Question: I would like to be able to drag a directory into my browser and have it populate a file browser section to the right of the browser window with all the files and sub-directory's and their content in the file browser section.
The file browser would look something like this :
Any suggestions quick and easy libraries or code snippets to get started with would be great!
Thanks in advance for any help!
Cheers all!
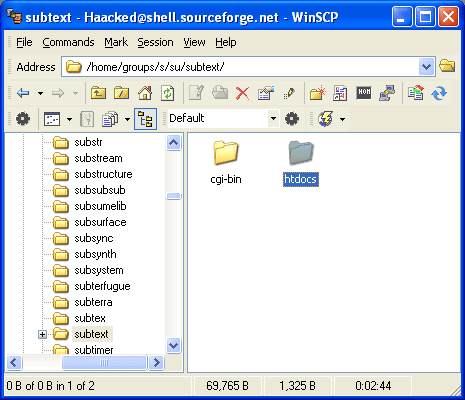
Answer: Here is a nice drag and drop demo using HTML5. PHP wouldn't really affect anything, as it is server side, and you're talking about client side interaction.
<URL>